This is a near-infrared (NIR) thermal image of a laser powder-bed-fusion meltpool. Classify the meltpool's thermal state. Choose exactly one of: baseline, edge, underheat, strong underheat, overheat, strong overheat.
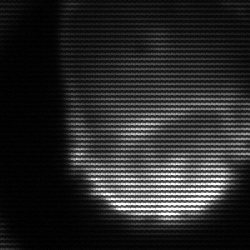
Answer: edge